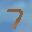
Label: 7